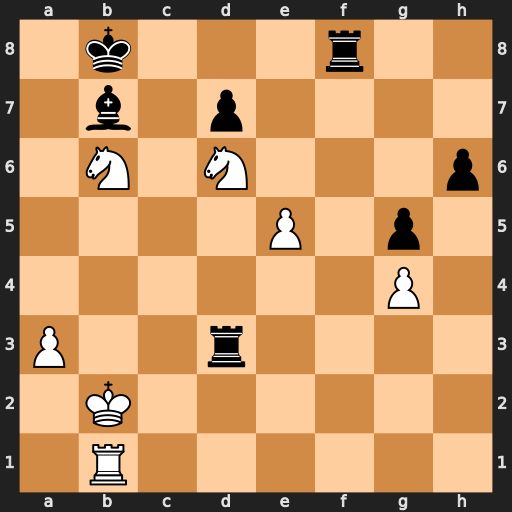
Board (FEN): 1k3r2/1b1p4/1N1N3p/4P1p1/6P1/P2r4/1K6/1R6
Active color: w
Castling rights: -
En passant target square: -
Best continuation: Nxd7+ Kc7 Nxf8